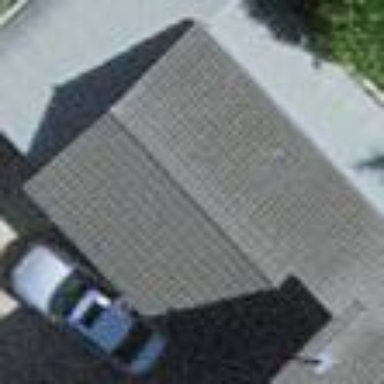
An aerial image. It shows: Garage.